Question: I used Java to write program of Hadoop, and I want to define my own data type in Java program. Here is the <URL>
And here is my code:
'''
import java.io.IOException;
import java.util.HashSet;
import java.util.Set;
import java.util.StringTokenizer;
import java.util.HashMap;
import java.util.Iterator;
import org.apache.hadoop.conf.Configuration;
import org.apache.hadoop.fs.Path;
import org.apache.hadoop.io.IntWritable;
import org.apache.hadoop.io.DoubleWritable;
import org.apache.hadoop.io.Text;
import org.apache.hadoop.io.WritableComparable;
import java.io.DataInput;
import java.io.DataOutput;
import java.io.IOException;
import org.apache.hadoop.mapreduce.Job;
import org.apache.hadoop.mapreduce.Mapper;
import org.apache.hadoop.mapreduce.Reducer;
import org.apache.hadoop.mapreduce.lib.input.FileInputFormat;
import org.apache.hadoop.mapreduce.lib.output.FileOutputFormat;
public class Co {
public class Middle implements WritableComparable {
public int number;
public String page;
Middle() {
number = -1;
page = "";
}
public void write(DataOutput out) throws IOException {
out.writeInt(number);
out.writeUTF(page);
}
public void readFields(DataInput in) throws IOException {
number = in.readInt();
page = in.readUTF();
}
public int compareTo(Middle o) {
int thisValue = this.value;
int thatValue = o.value;
return (thisValue < thatValue ? -1 : (thisValue == thatValue ? 0 : 1));
}
}
public static class TokenizerMapper extends Mapper<Object, Text, Text, Middle> {
public void map(Object key, Text value, Context context) throws IOException, InterruptedException {
Middle temp = new Middle();
temp.page = "1";
temp.number = 1;
context.write(new Text("A"), temp);
}
}
public static class IntSumReducer extends Reducer<Text, Middle, Text, DoubleWritable> {
public void reduce(Text key, Iterable<Middle> values, Context context) throws IOException, InterruptedException {
context.write(new Text("A"), new DoubleWritable(0.0));
}
}
public static void main(String[] args) throws Exception {
Configuration conf = new Configuration();
Job job = Job.getInstance(conf, "word count");
job.setJarByClass(Co.class);
job.setMapperClass(TokenizerMapper.class);
job.setCombinerClass(Mycombiner.class);
job.setReducerClass(IntSumReducer.class);
job.setOutputKeyClass(Text.class);
job.setOutputValueClass(Middle.class);
FileInputFormat.addInputPath(job, new Path(args[0]));
FileOutputFormat.setOutputPath(job, new Path(args[1]));
System.exit(job.waitForCompletion(true) ? 0 : 1);
}
}
'''
However, as I just completely copy the code in <URL> I got problems when a compile the program, and here is the mistakes:

So, can anyone please tell me how should I do? Thanks!
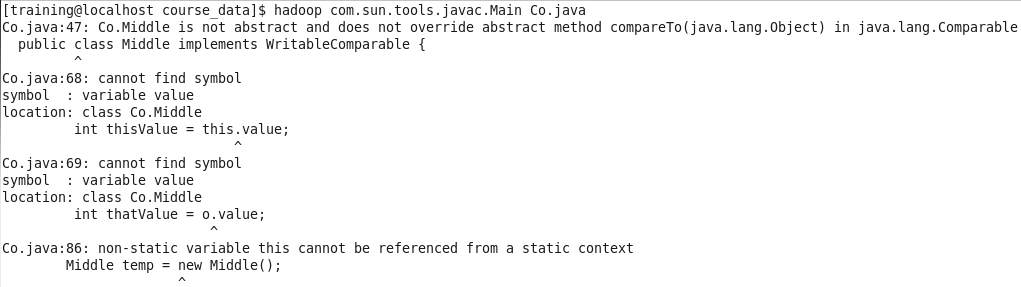
Answer: In order of their appearance in the terminal
WritableComparable needs to have a type specified. Try the below change in the class declaration, and see if it works.
'''
public class Middle implements WritableComparable<Middle> {
'''
If that doesn't work, try making the 'compareTo' method take Object as an argument instead of Middle
---
for the first cannot find symbol: This occurs because there is no field called 'value' in the object. I suspect that this should be 'this.number' instead of 'this.value'
Similar thing for the second cannot find symbol error
The final error is due to the fact that your Middle class is defined as a non-static nested class (inner class). Inner classes cannot be instantiated unless they are already inside of an instance of the outer class. However you never instantiate the Co class, making it impossible to instantiate the Middle class. Try either moving middle to another class, or instantiating Co in the main method, and having the rest of the code take place in a non-static 'run(String<URL> for more information
If you want a better example of a WritableComparable class, check <URL>